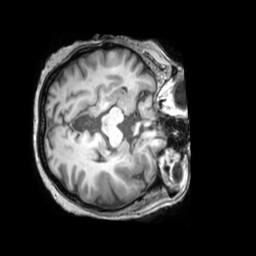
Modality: T1w
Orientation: axial
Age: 73
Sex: female
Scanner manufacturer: philips
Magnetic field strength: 3 T
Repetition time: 0.00989 s
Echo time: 0.004604 s